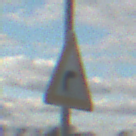
Verkehrszeichen: KurveRechts
Umgebung: Outdoor, RoadRail
Tageszeit: SunriseSunset
Wetter: PartlyCloudy
Licht: Natural
Jahreszeit: NotSpecified
Kontrast: LowContrast